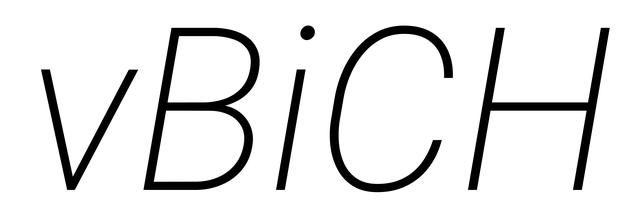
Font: Roboto-Italic_ExtraLight_Italic